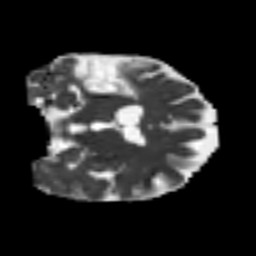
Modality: MD
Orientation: coronal
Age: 65
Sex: female
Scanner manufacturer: siemens
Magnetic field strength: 3 T
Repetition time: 4.999 s
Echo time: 0.07946 s